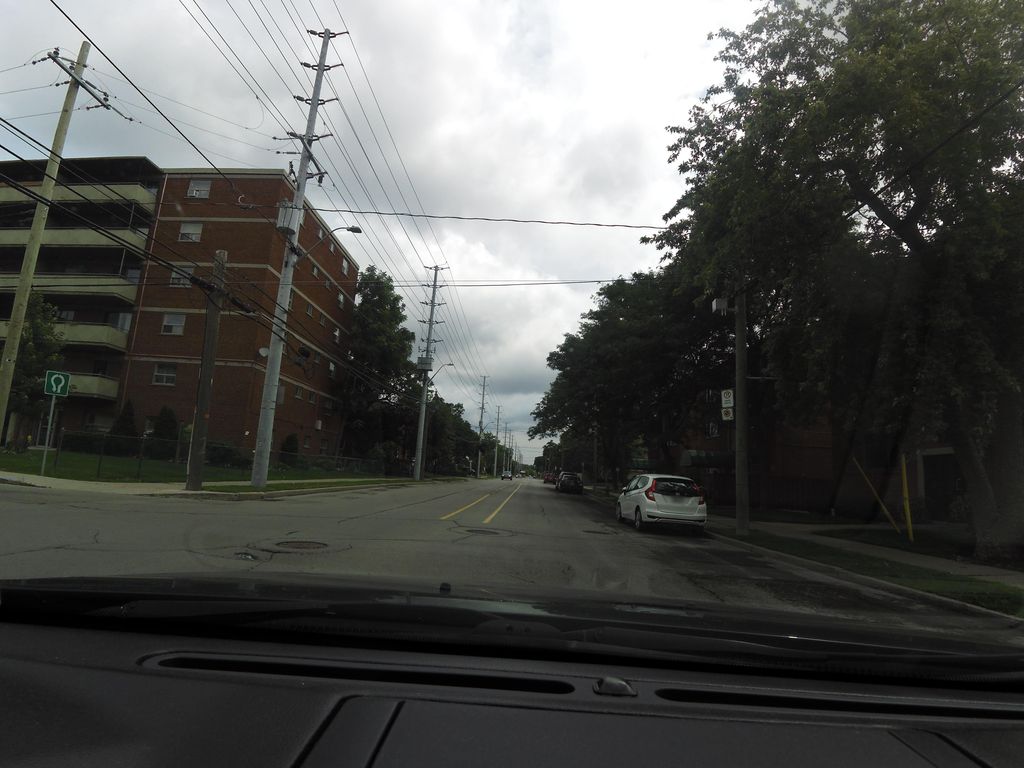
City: hamilton